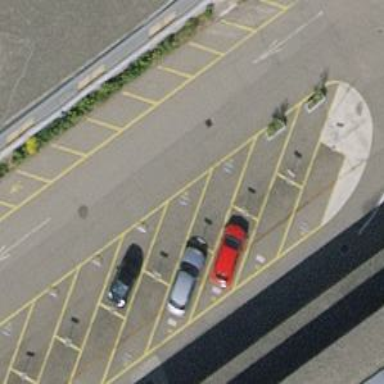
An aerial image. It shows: Car sharing facility.